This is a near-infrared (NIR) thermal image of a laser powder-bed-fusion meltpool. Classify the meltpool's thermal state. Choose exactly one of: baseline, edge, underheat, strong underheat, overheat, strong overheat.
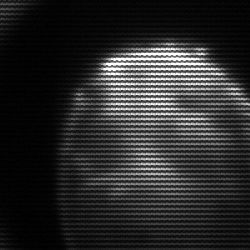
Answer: strong underheat